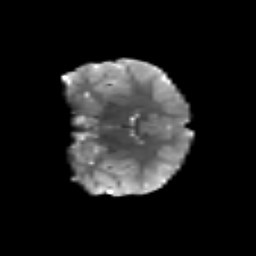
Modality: T2w
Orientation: coronal
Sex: male
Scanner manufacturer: siemens
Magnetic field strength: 3 T
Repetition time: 5 s
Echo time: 0.071 s